Question: When I get a response in Postman, I want to be able to set an environment variable (using
'''
pm.environment.set("variable_key", "variable_value");
'''
when a condition is met from the response array.
So the requirements:
- set an environment variable named 'idForAbc' to the value of 'someArray.id' where 'someArray.criteria = "ABC"' (so 'idForAbc = 1')- set an environment variable named 'idForXyz' to the value of 'someArray.id' where 'someArray.criteria = "XYZ"' (so 'idForXyz = 2')
Here is my sample response:

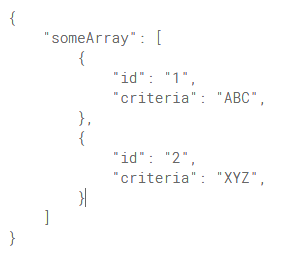
Answer: You can choose one of 2 ways:
'''
const res = pm.response.json();
const abc = res.someArray.find(e => e.criteria === "ABC");
if(abc){
pm.environment.set('idFor${abc.criteria}',abc.id)
}
const xyz = res.someArray.find(e => e.criteria === "XYZ");
if(xyz){
pm.environment.set('idFor${xyz.criteria}',xyz.id)
}
'''
or
'''
const res = pm.response.json();
function saveVarByCriteria(arr, value){
const obj = arr.find(e => e.criteria === value);
if(obj){
pm.environment.set('idFor${obj.criteria}', obj.id)
}
}
saveVarByCriteria(res.someArray, "ABC");
saveVarByCriteria(res.someArray, "XYZ");
'''